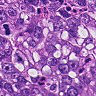
Metastatic tissue present: yes